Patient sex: M
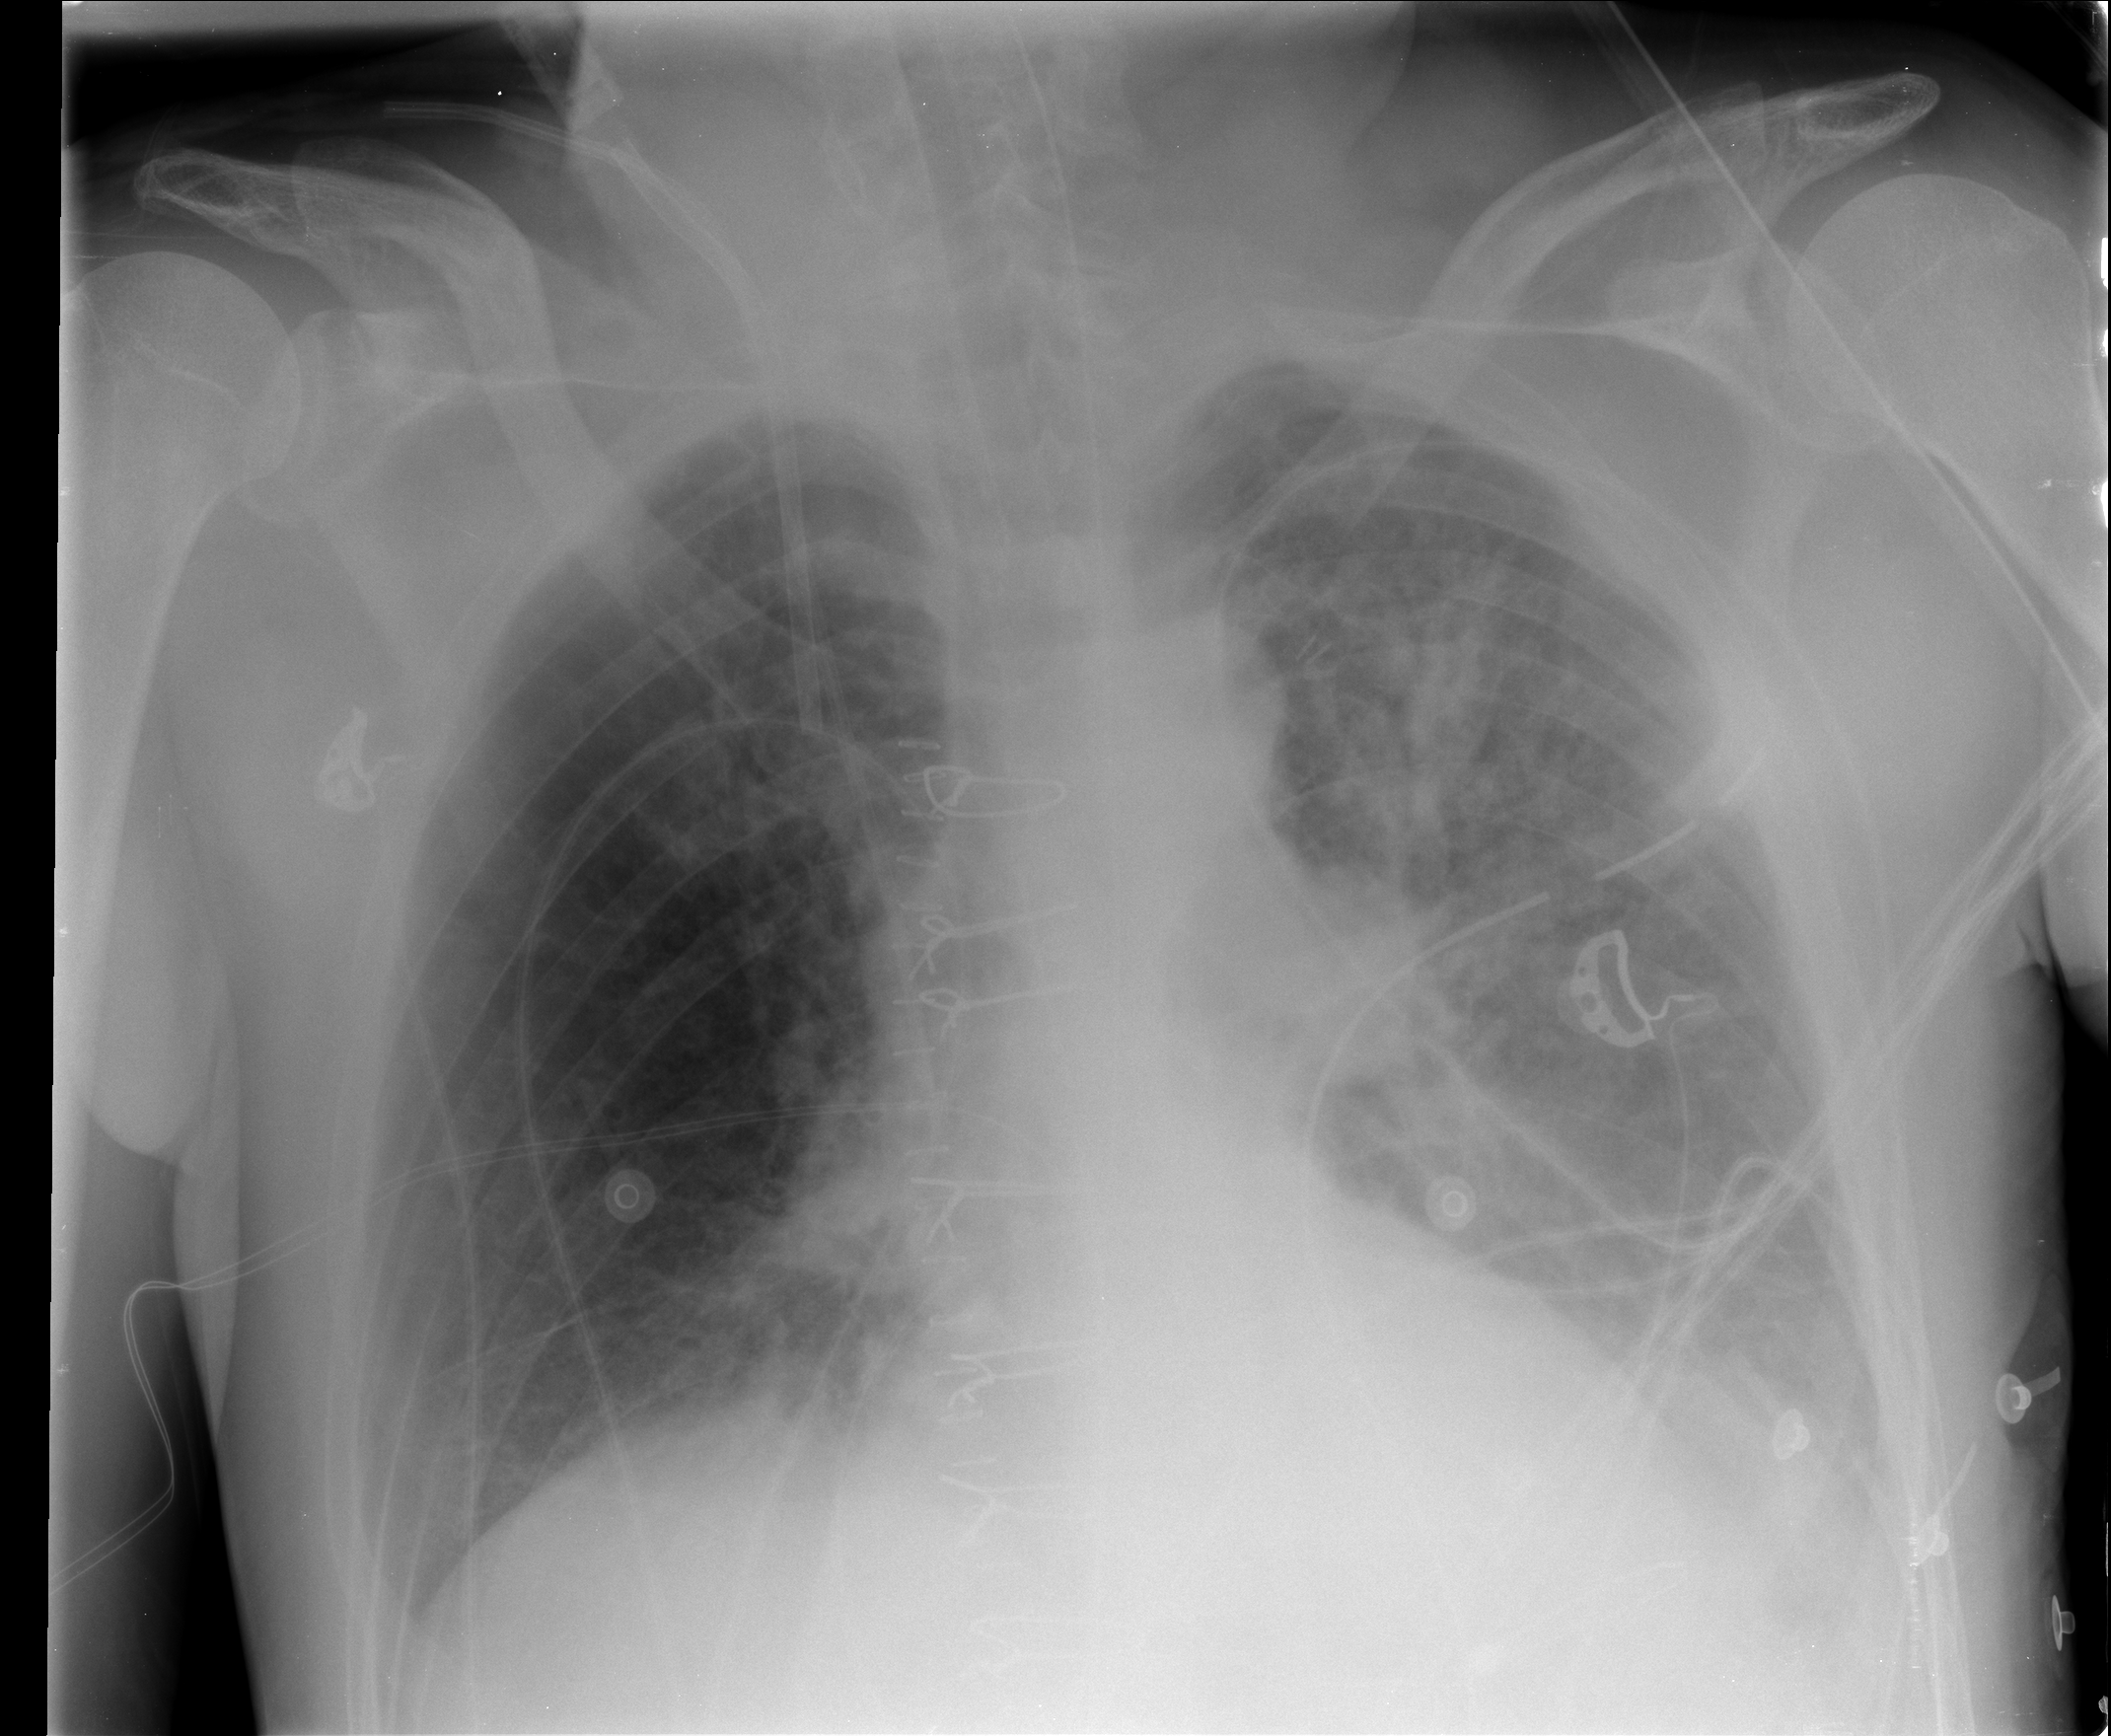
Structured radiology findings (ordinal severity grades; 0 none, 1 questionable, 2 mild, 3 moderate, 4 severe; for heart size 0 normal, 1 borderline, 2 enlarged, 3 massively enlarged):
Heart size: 0
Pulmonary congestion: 1
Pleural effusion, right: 0
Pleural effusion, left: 2
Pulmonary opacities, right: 0
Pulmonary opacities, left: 2
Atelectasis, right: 0
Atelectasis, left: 2